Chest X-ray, PA view. Patient: 64 years old, sex M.
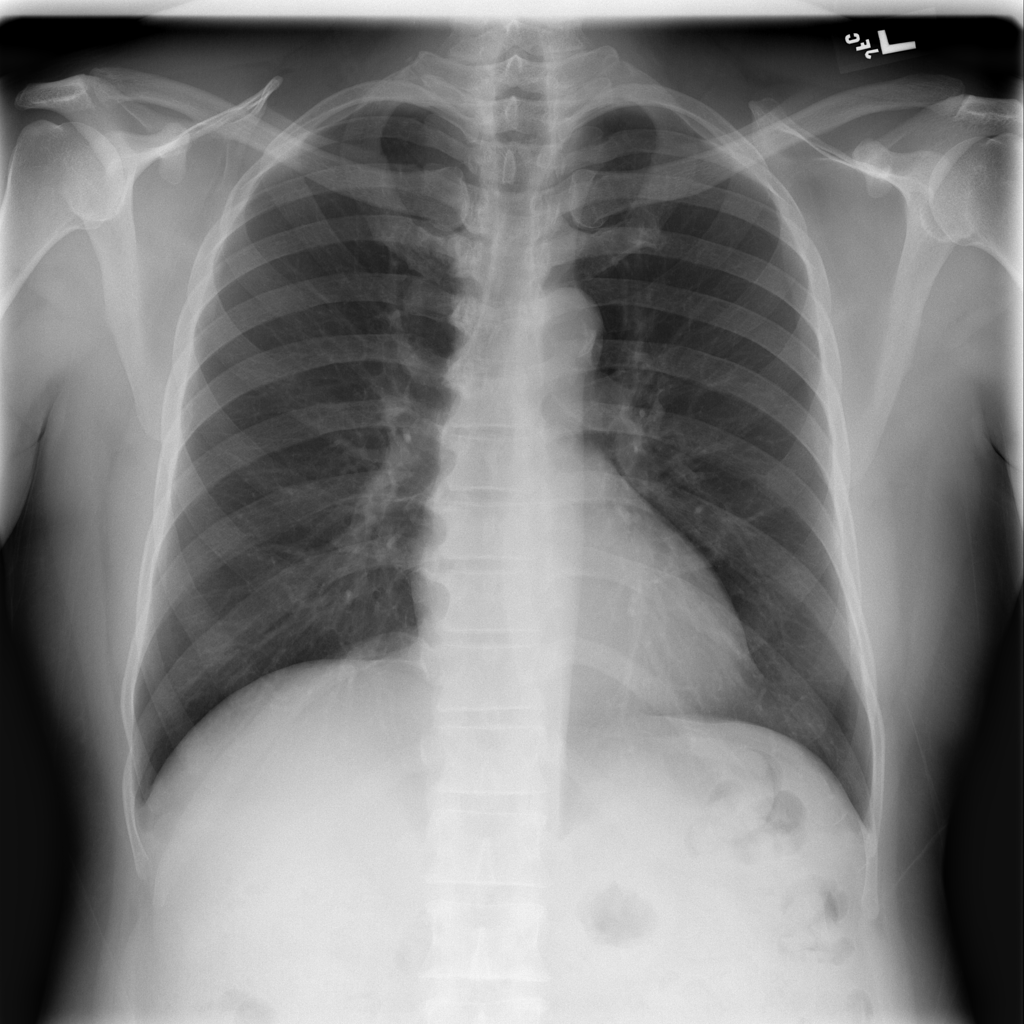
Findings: No Finding